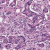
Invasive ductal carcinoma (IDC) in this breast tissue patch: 1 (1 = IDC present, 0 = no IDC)